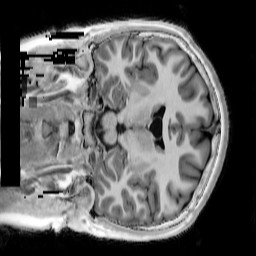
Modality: T1w
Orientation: coronal
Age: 15
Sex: male
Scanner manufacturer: siemens
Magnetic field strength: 3 T
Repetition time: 4 s
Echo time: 0.00291 s